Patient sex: F
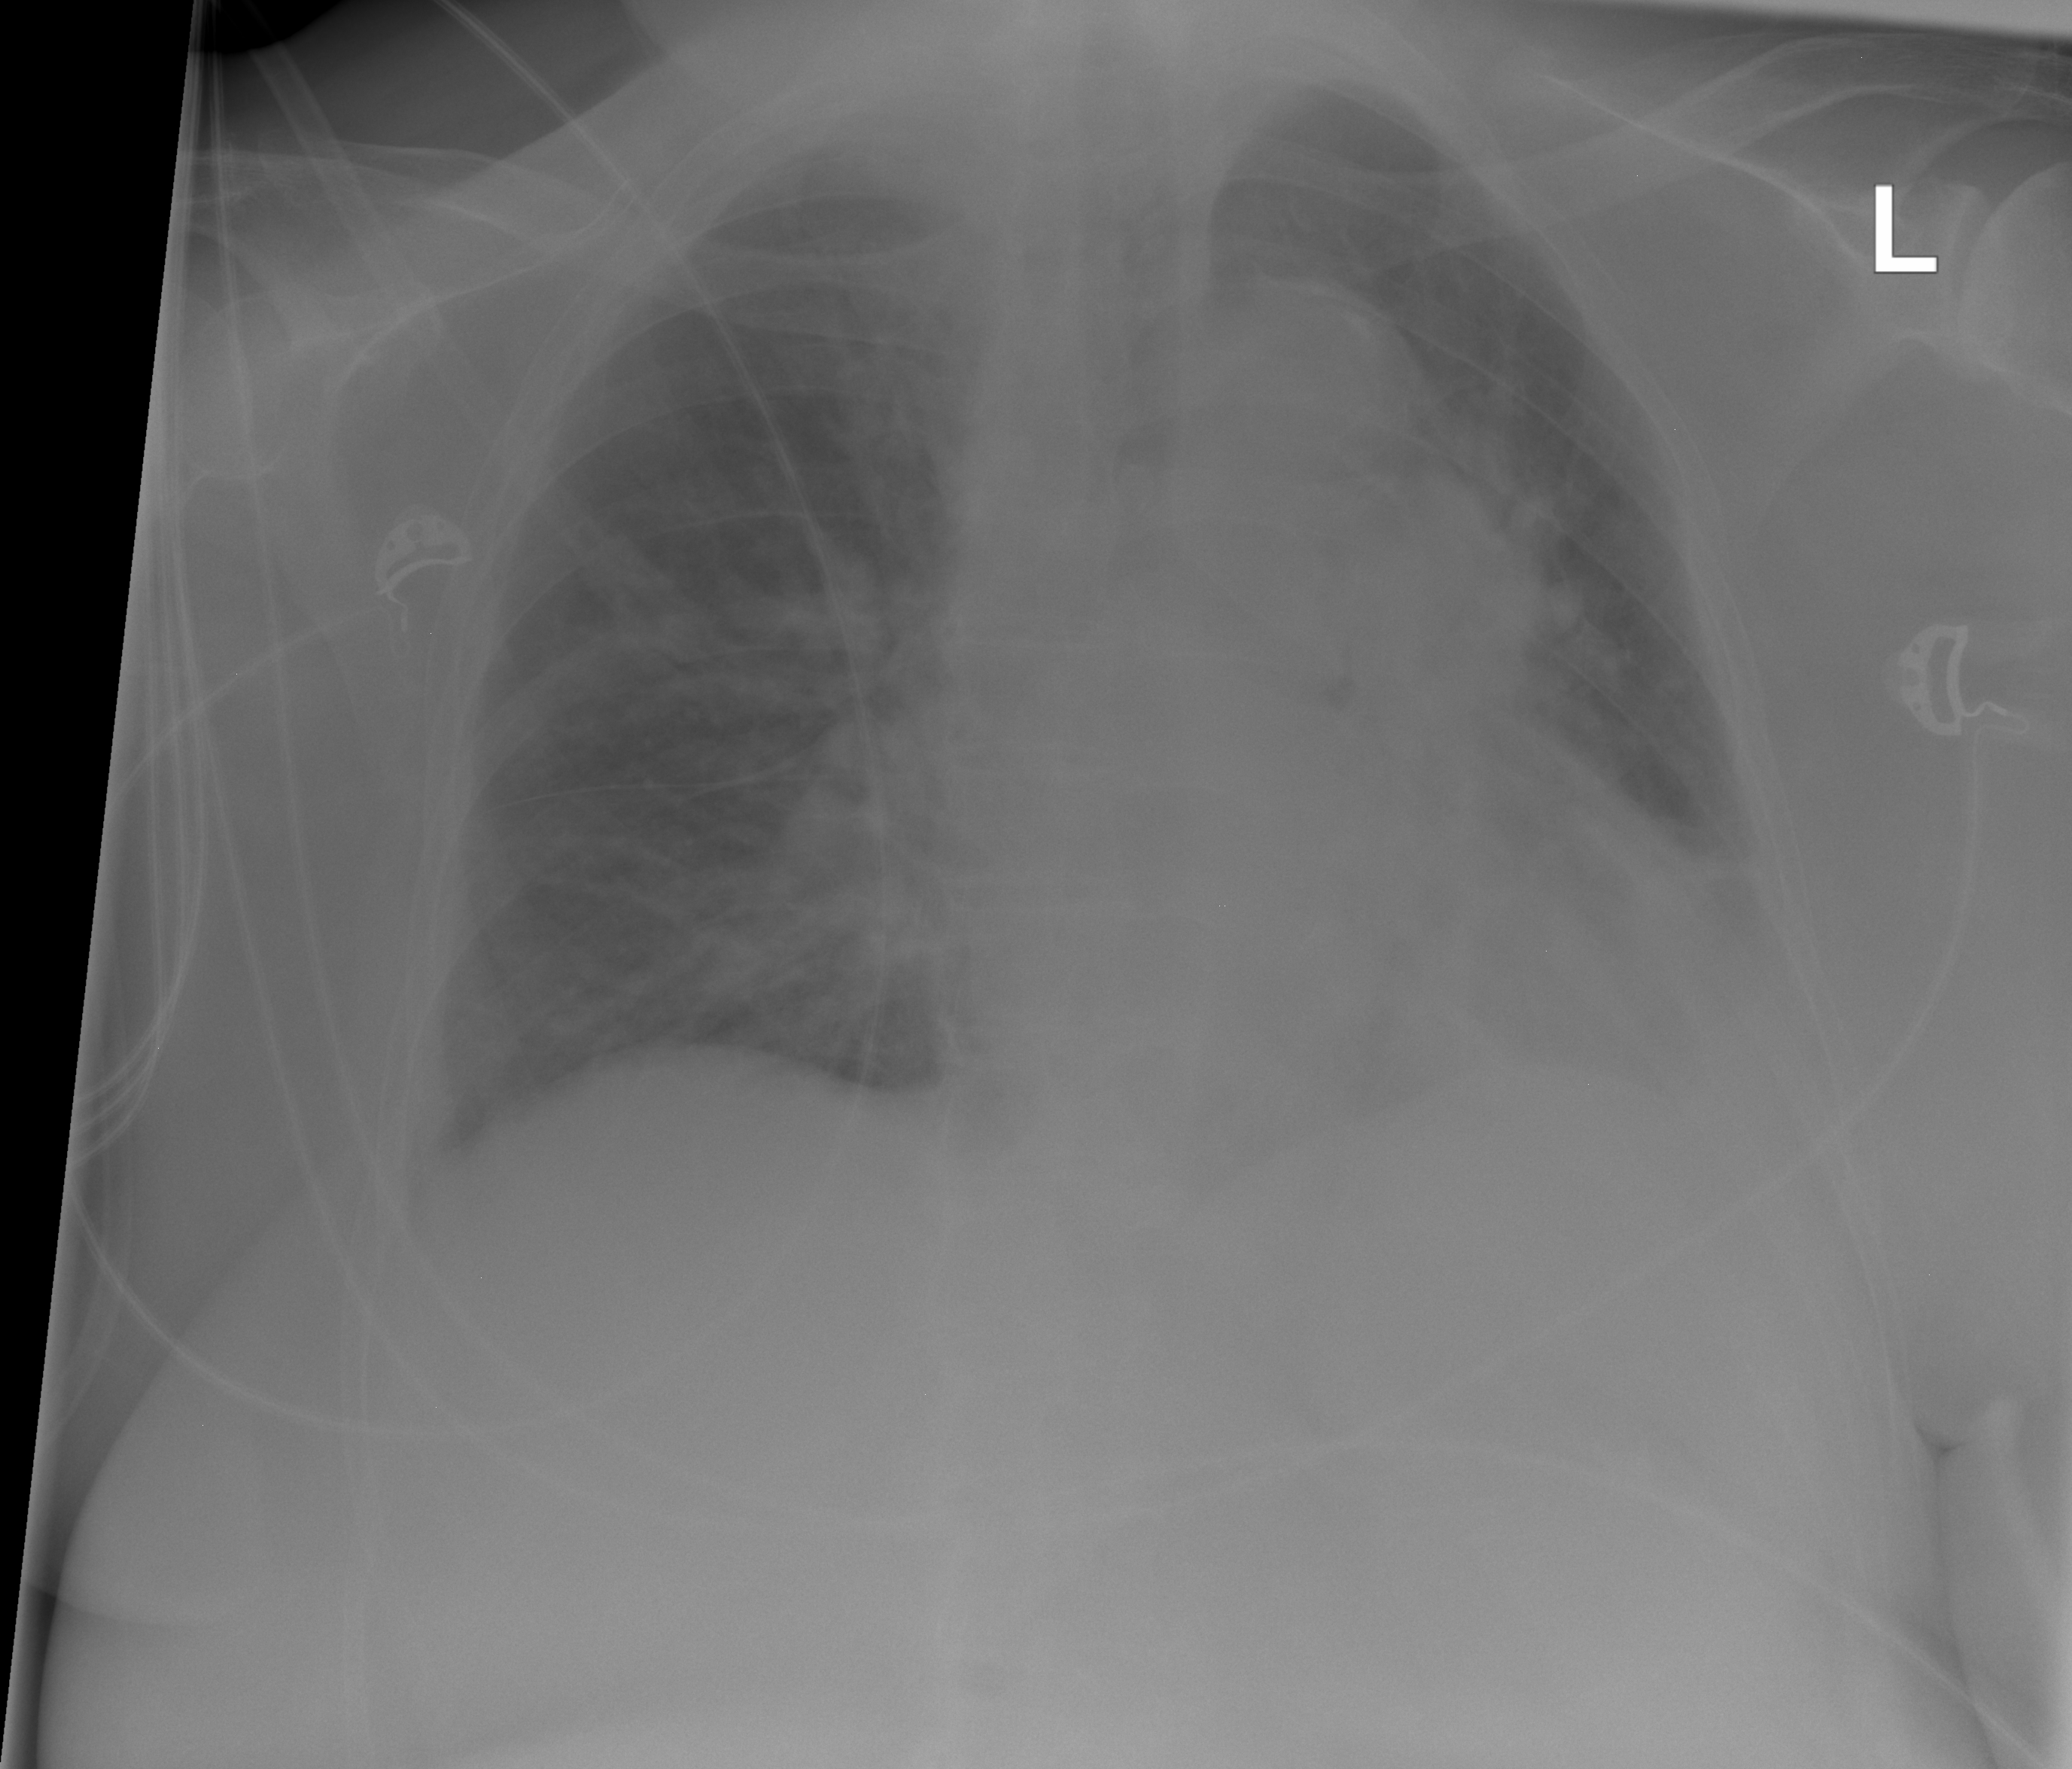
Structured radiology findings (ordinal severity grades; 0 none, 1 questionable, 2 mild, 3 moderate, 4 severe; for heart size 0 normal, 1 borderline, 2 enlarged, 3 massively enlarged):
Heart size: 2
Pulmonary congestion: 2
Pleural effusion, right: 0
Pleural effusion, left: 0
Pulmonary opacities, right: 0
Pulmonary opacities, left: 0
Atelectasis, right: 0
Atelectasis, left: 2